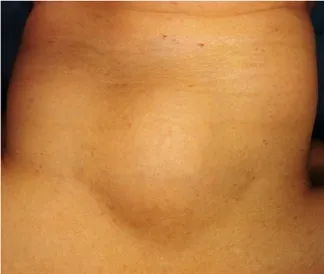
Preoperative photo of the tumor anteriorly.
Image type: medical_photograph (skin_photograph)